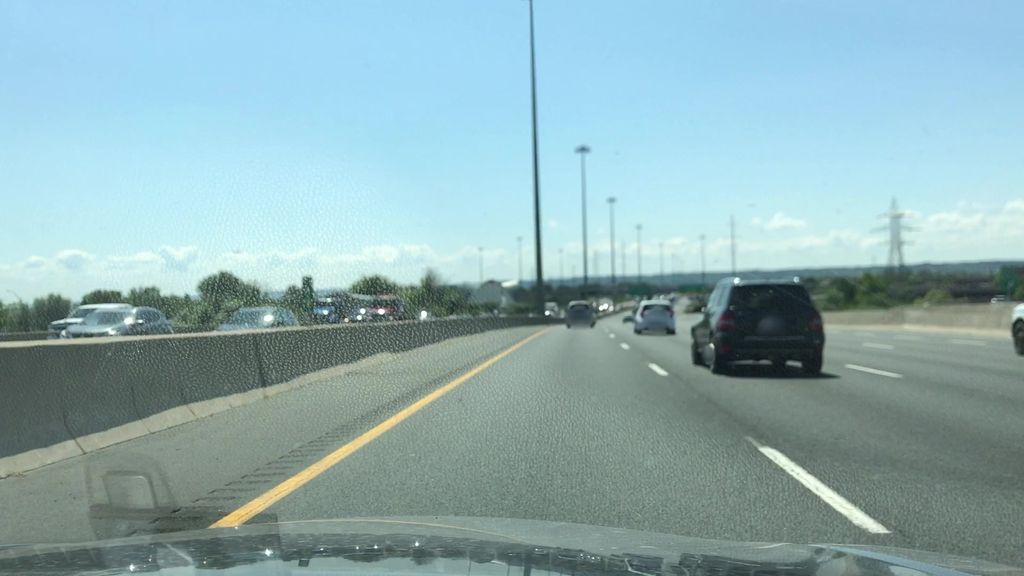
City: hamilton